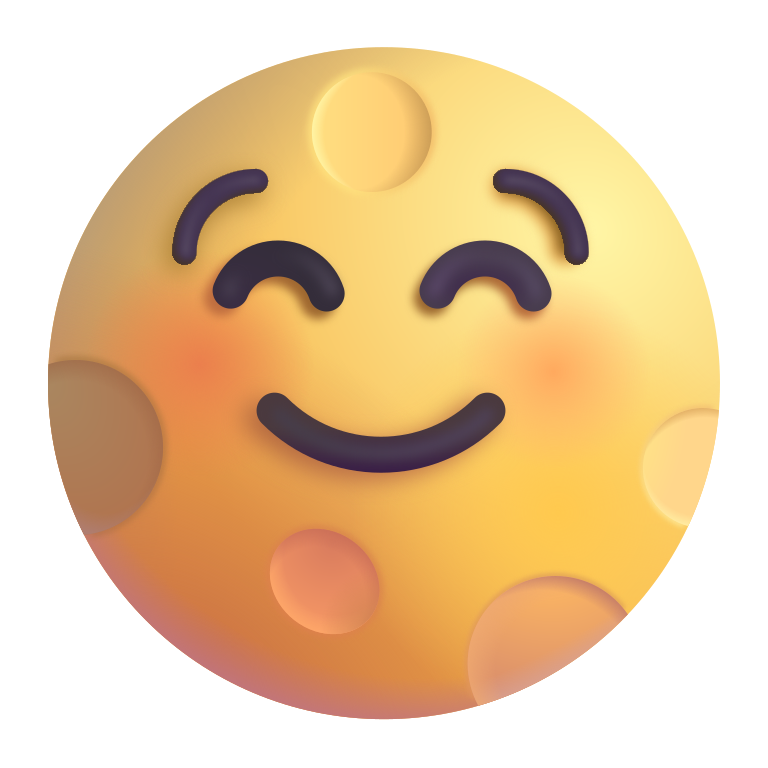
full moon face color